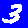
Digit: 3